Field crop: tomato
Growth stage: 2
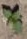
Species: solanum